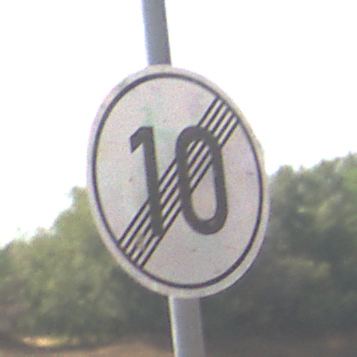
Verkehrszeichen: EndeGeschwindigkeit10
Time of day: MorningAfternoon
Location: Outdoor (Nature)
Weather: PartlyCloudy
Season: NotSpecified
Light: Natural